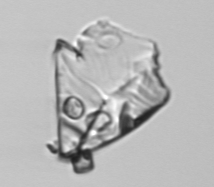
Label: Delphineis